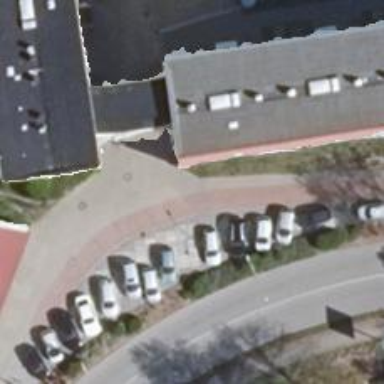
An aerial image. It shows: Paved living street with diagonal parking lanes on the left.